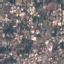
Land use / land cover class: Residential